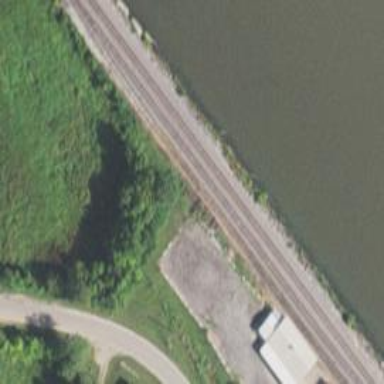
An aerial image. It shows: Railway siding with rails.